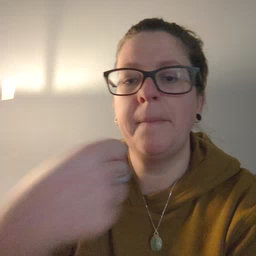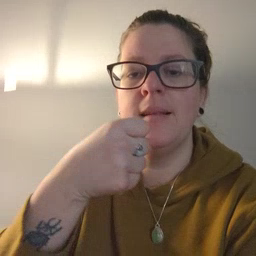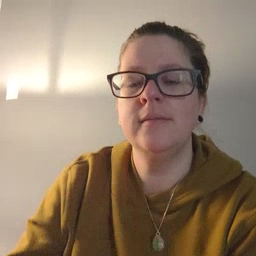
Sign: make